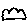
Label: cloud